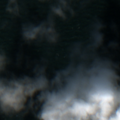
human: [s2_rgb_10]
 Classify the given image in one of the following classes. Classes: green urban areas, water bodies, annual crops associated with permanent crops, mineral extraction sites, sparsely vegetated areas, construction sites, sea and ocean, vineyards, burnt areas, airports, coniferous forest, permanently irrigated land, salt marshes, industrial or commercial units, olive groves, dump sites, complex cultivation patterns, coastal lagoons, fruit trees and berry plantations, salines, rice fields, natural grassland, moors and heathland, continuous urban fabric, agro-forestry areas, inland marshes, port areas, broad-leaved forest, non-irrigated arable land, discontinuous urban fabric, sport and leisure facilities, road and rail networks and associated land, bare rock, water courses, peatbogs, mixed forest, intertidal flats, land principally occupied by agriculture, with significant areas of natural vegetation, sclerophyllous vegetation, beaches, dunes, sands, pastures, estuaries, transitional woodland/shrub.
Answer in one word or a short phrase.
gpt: sea and ocean